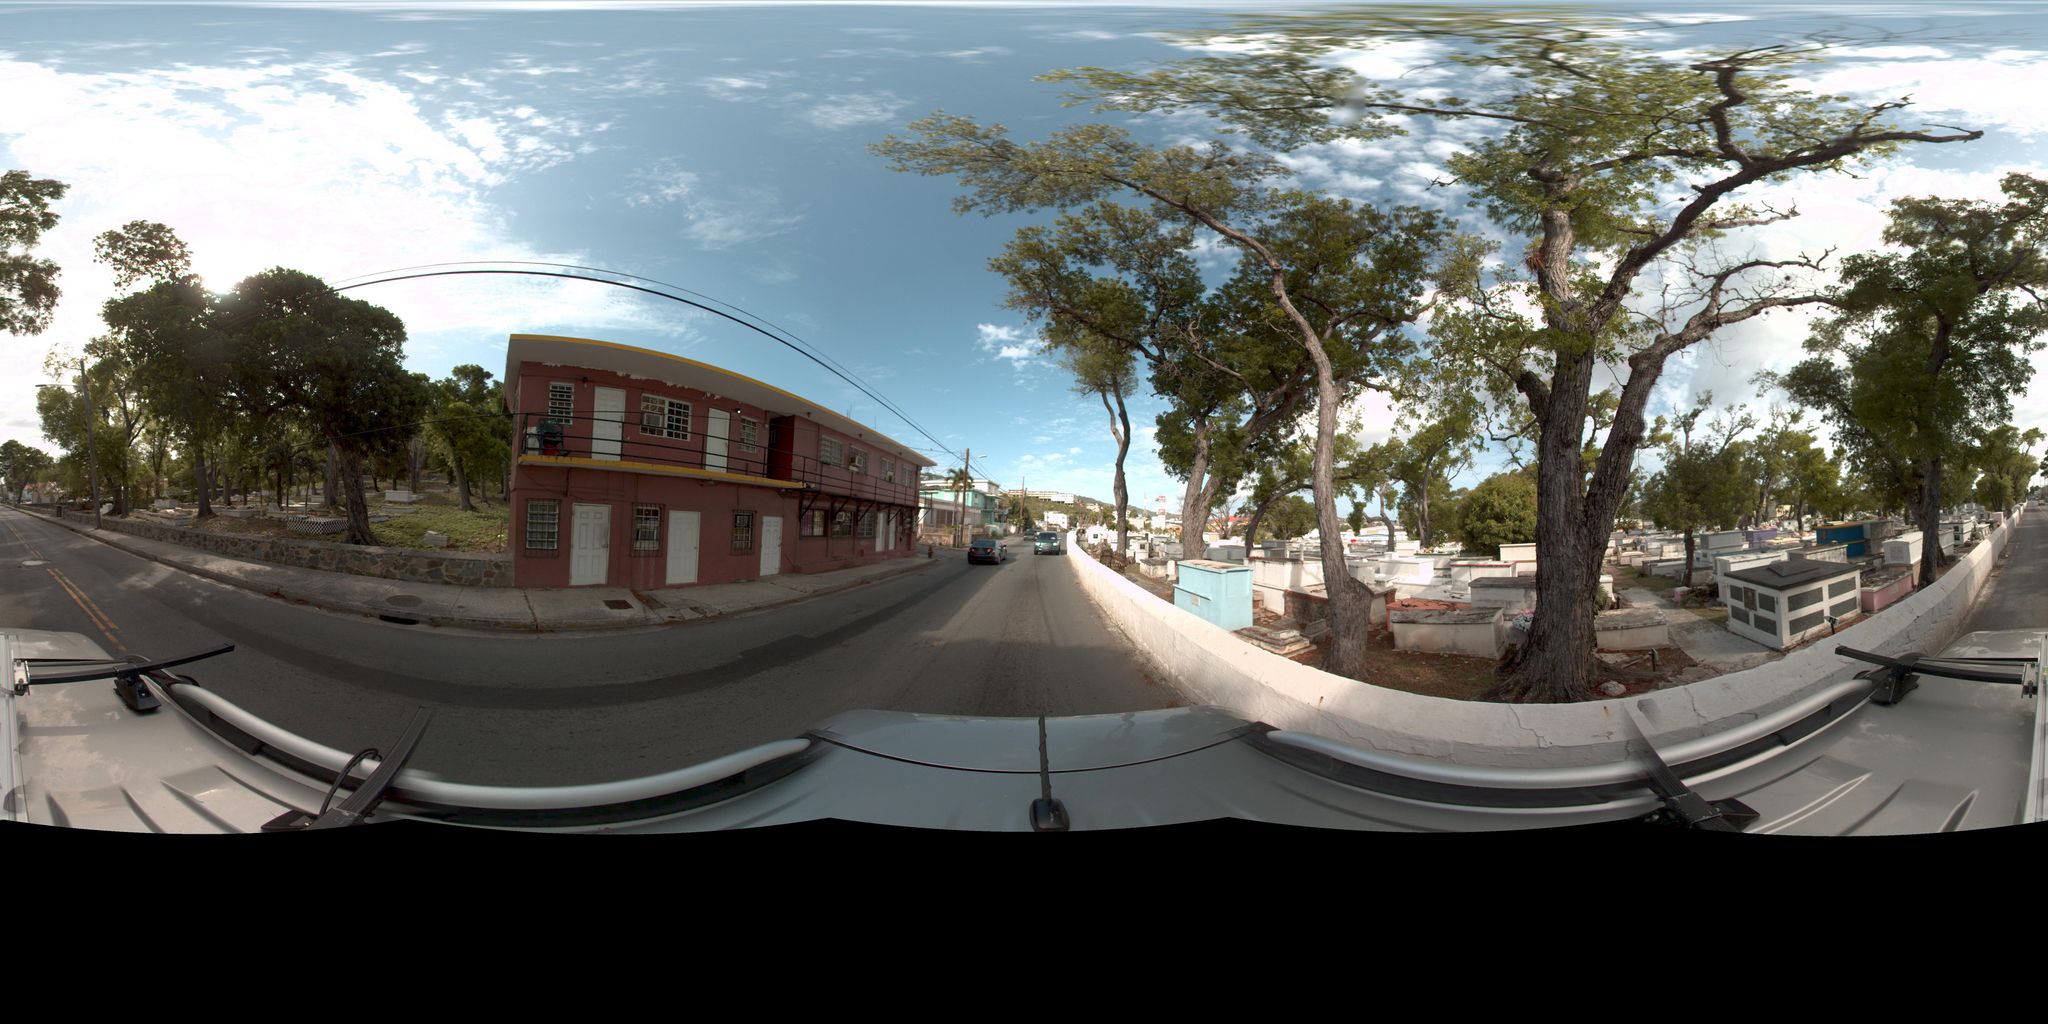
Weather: clear
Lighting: day
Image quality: good
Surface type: cycling surface
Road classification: secondary
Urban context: dense urban cluster
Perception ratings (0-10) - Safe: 1.4, Lively: 5.3, Beautiful: 6.47, Boring: 3.6, Depressing: 2.12, Wealthy: 1.98